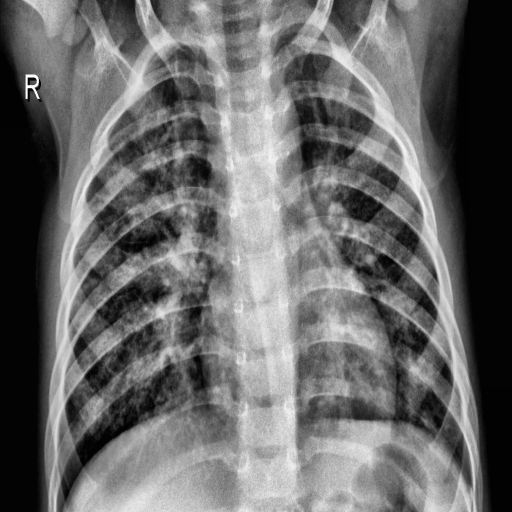
Finding: PNEUMONIA